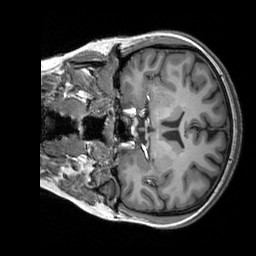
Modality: T1w
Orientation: coronal
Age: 22
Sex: female
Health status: healthy
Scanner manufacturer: siemens
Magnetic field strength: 3 T
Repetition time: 2.3 s
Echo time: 0.00303 s